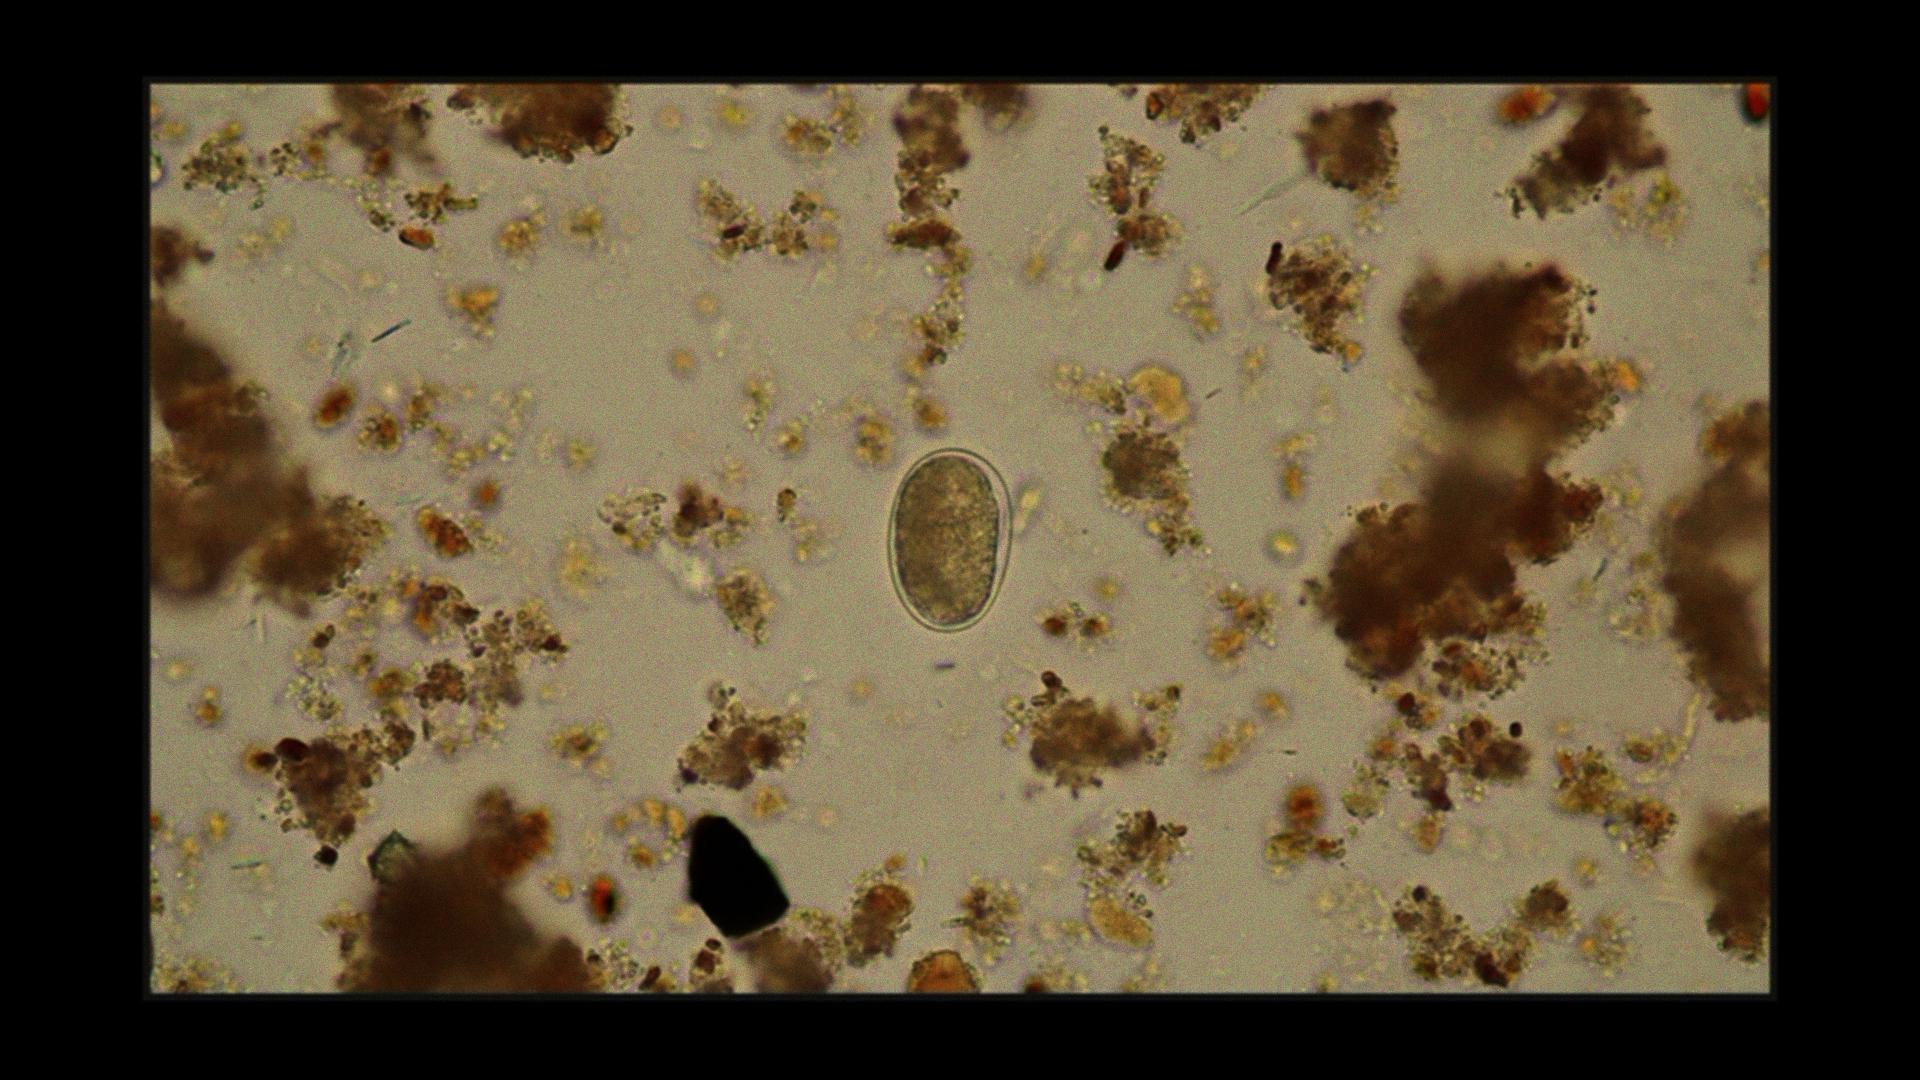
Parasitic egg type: Hookworm egg